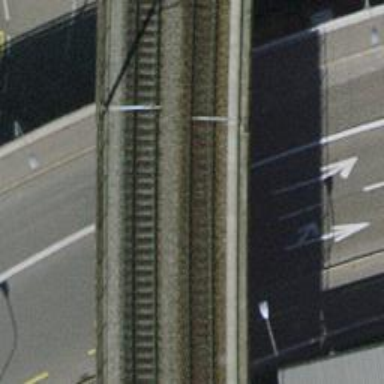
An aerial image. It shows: Tertiary road with asphalt surface running over bridge. There is separate cycleway alongside.